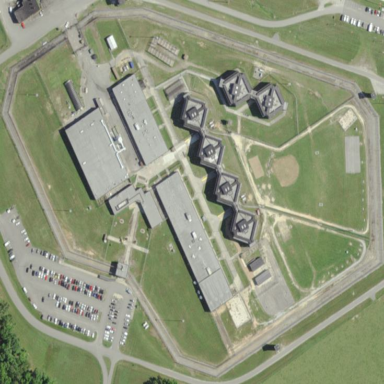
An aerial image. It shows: Prison with surrounding fence.